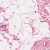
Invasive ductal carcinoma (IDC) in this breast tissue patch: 0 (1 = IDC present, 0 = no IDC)